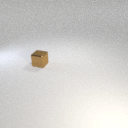
small brown metal cube